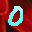
Label: 0